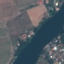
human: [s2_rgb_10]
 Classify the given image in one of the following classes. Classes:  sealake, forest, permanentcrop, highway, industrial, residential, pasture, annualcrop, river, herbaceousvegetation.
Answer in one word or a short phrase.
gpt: River